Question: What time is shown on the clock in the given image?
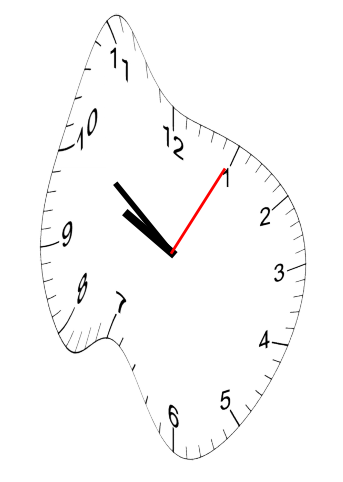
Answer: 09:51:05